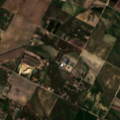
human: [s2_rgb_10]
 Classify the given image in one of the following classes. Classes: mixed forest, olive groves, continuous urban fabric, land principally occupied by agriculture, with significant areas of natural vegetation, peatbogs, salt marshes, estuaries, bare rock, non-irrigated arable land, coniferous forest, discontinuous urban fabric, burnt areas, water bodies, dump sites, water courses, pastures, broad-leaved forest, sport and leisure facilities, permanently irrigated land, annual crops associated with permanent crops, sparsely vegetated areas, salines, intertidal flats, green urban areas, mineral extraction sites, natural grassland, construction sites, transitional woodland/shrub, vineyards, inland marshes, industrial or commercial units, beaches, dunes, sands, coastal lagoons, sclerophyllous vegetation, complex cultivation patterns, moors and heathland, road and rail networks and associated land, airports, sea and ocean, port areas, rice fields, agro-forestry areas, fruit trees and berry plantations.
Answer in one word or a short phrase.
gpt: permanently irrigated land, vineyards, complex cultivation patterns, mixed forest